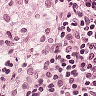
Metastatic tissue present: no